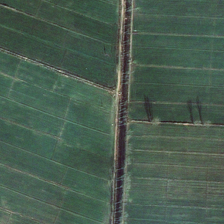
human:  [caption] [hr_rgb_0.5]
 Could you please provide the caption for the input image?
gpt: the little farm consists of grass and crops .

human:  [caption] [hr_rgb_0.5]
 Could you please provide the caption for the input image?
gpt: many green farmlands are in two sides of a small river .

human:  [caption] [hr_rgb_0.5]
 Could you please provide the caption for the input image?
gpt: many green farmlands are in two sides of a small river .

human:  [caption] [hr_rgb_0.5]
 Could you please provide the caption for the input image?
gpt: a few crooked paths pass through the farm .

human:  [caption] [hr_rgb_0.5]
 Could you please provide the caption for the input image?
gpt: the little farm consists of grass and crops .